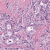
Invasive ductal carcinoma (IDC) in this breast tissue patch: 1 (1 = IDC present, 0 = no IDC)